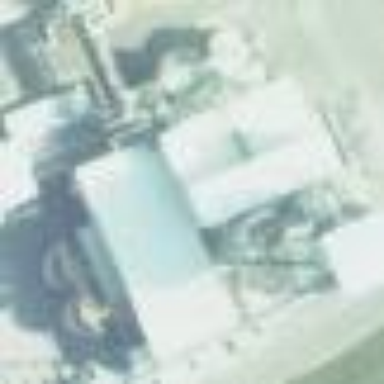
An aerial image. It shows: Industrial building.